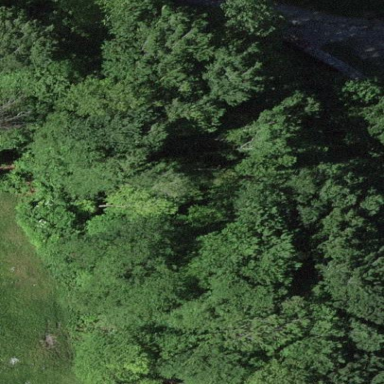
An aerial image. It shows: Forest area.